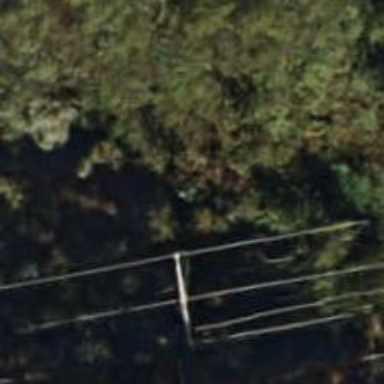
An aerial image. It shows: Minor power line.